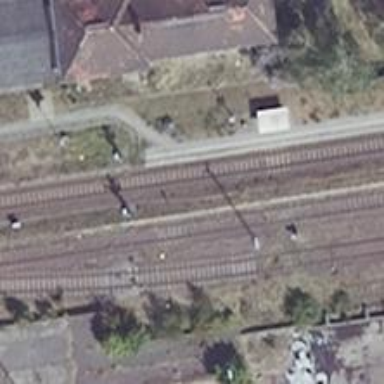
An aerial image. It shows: Stop position for public transport on the railway.